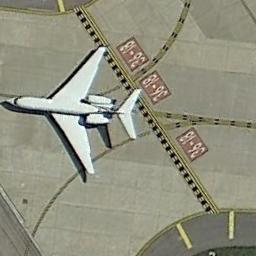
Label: airplane